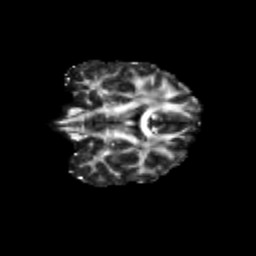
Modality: FA
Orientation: coronal
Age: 31
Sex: female
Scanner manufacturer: siemens
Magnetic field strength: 3 T
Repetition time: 3.5 s
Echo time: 0.125 s